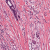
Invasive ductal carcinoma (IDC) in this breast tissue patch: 1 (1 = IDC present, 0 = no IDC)